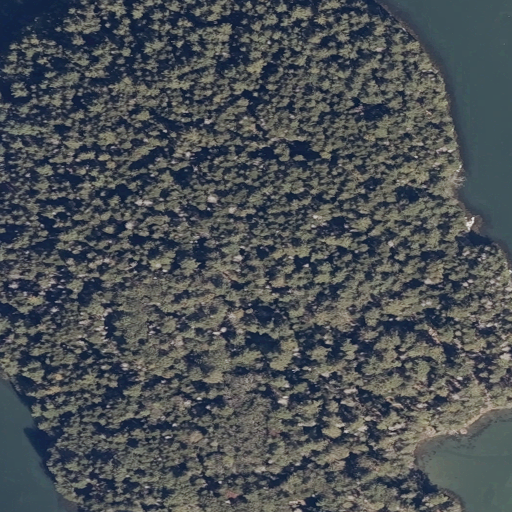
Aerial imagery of island in Maine named Fort Island containing evergreen forest, open water, barren land, shrub, and herbaceous wetlands